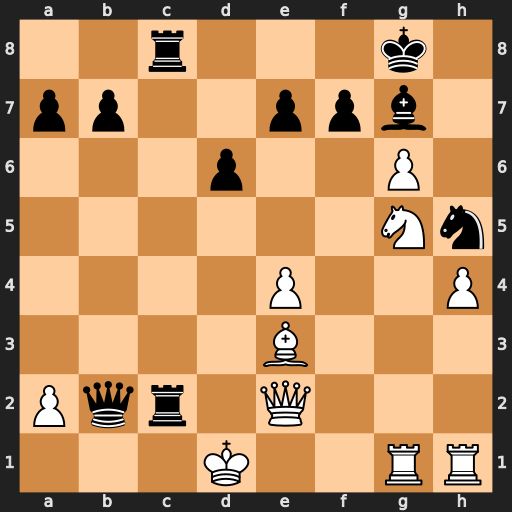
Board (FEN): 2r3k1/pp2ppb1/3p2P1/6Nn/4P2P/4B3/Pqr1Q3/3K2RR
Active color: w
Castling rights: -
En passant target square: -
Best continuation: gxf7+ Kf8 Ne6+ Kxf7 Qxh5+ Kg8 Rxg7+